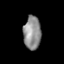
Tissue: lung
Cell type: T cells
Senescence score: 0.1994
Nuclear area (px): 568
Mean DAPI intensity: 143.415